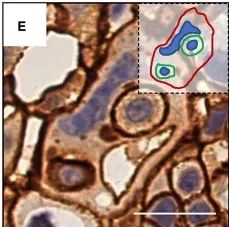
Complex morphologies of CIC structures. (E) Two cells were internalized, and the nucleus of the outer cell was deformed.
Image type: pathology (immunostaining)